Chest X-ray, PA view. Patient: 60 years old, sex F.
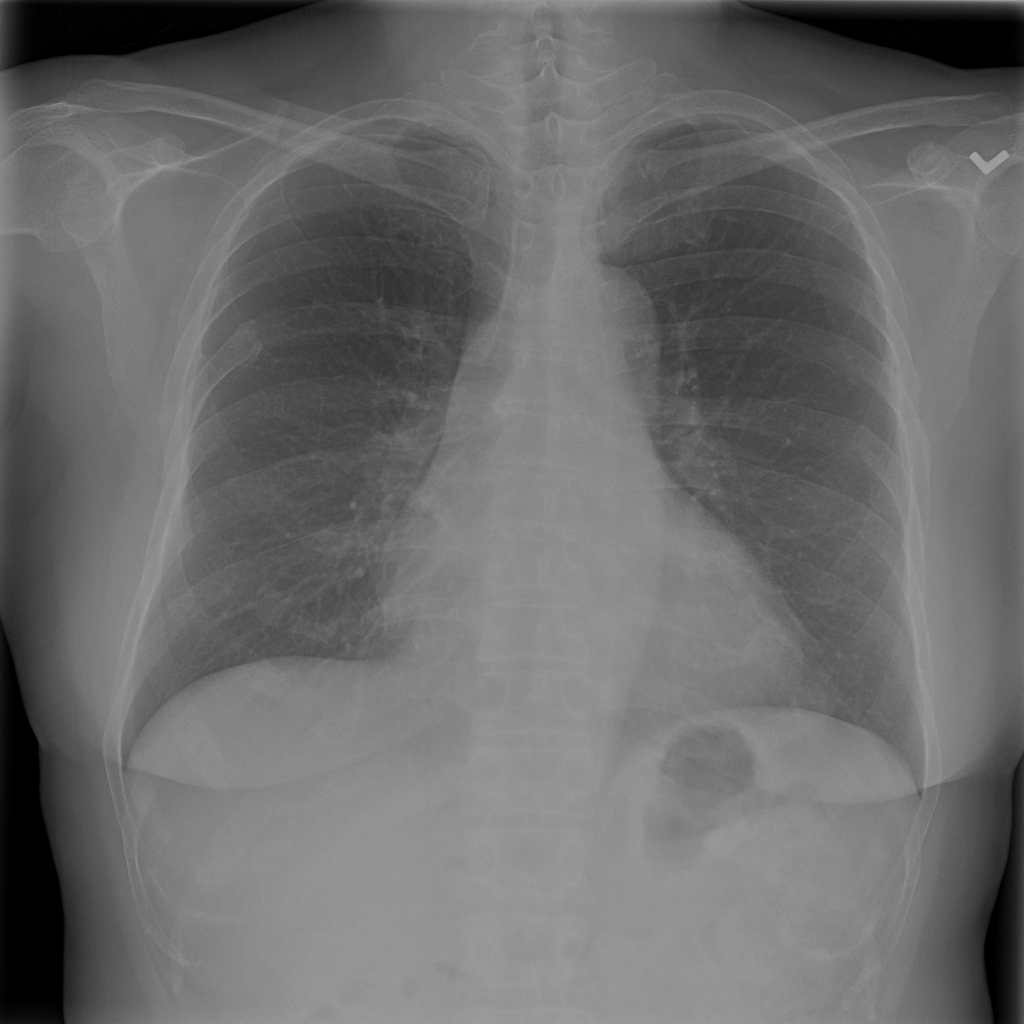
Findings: No Finding